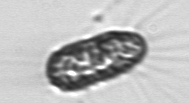
Label: Corethron_hystrix